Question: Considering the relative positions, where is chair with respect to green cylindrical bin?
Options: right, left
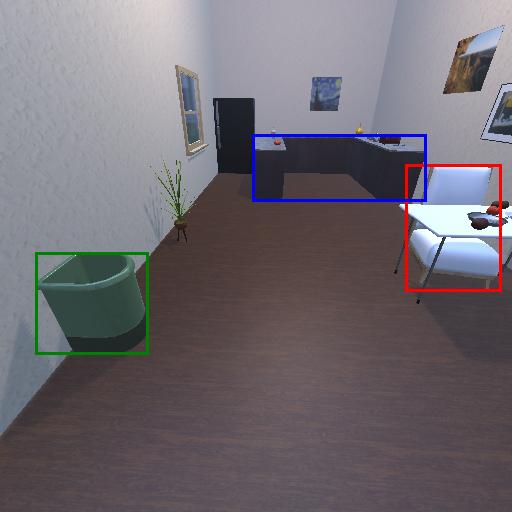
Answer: right